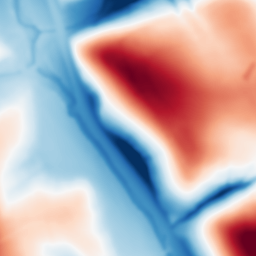
Category: multiscale
Decomposition family: dog
Decomposition parameters: sigma_low: 2
sigma_high: 50
Upsampling method: quadratic
Upsampling parameters: scale: 2
Upsampling scale: 2